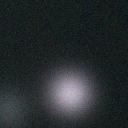
Screen state: off